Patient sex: M
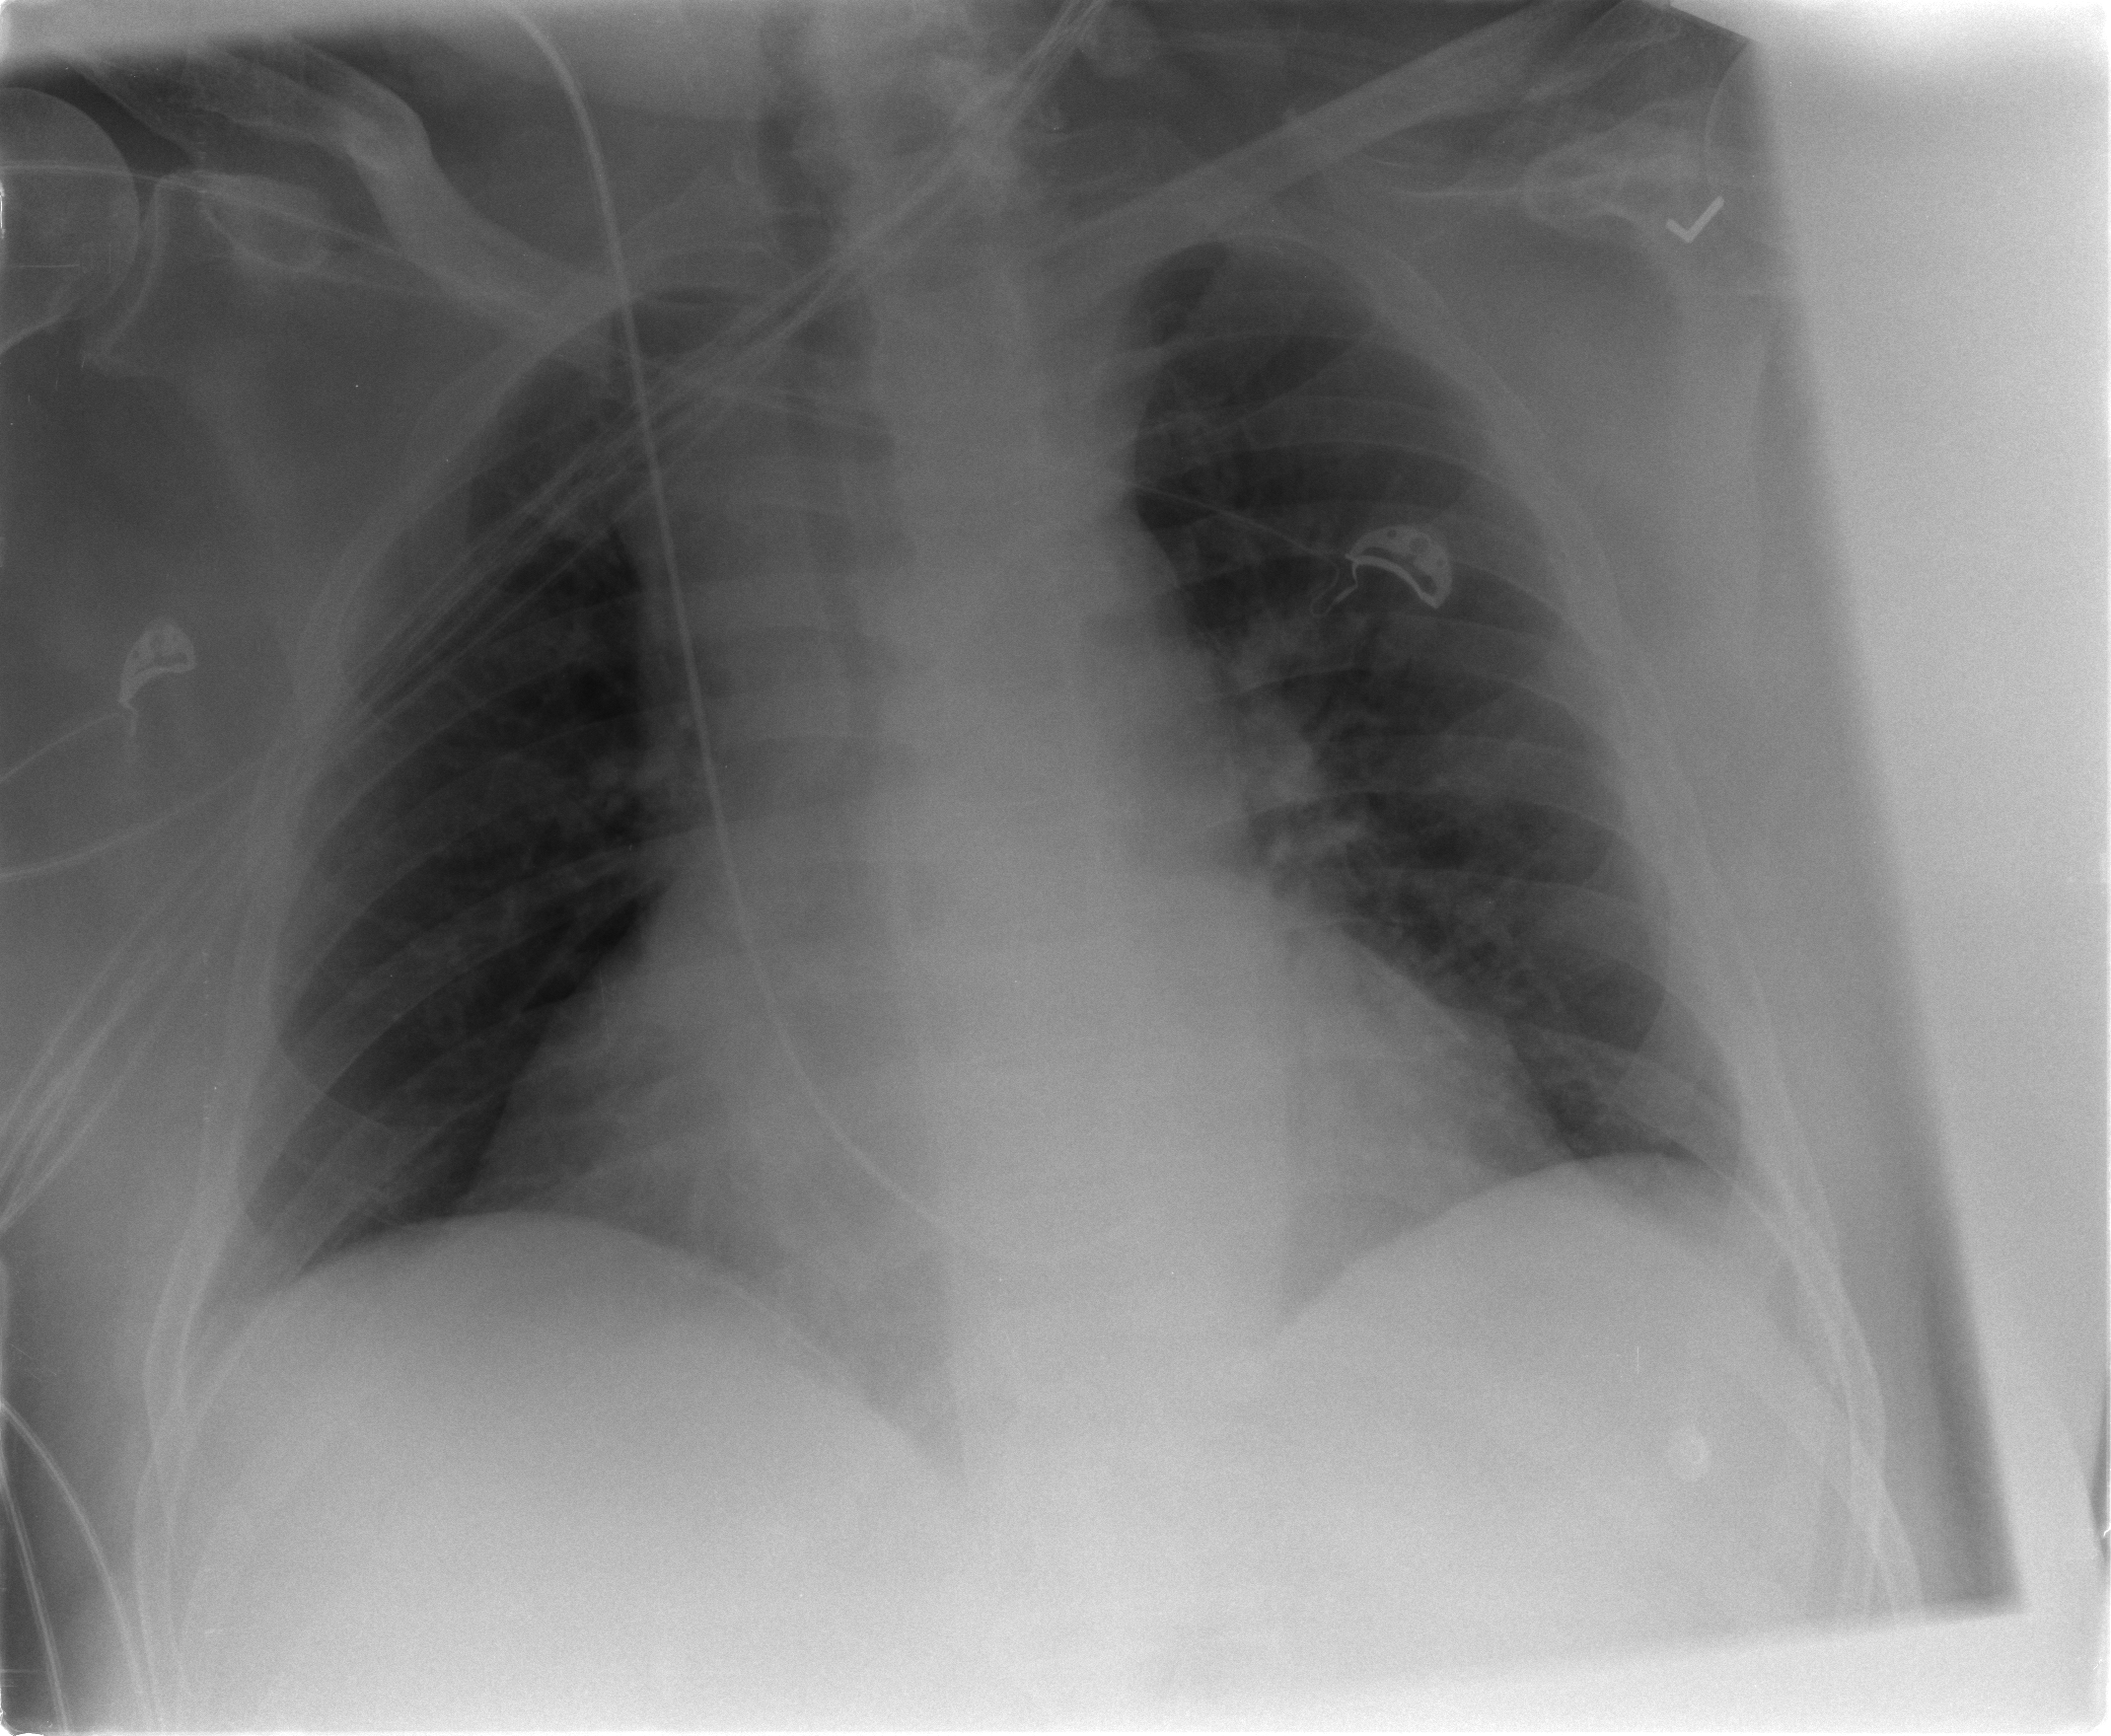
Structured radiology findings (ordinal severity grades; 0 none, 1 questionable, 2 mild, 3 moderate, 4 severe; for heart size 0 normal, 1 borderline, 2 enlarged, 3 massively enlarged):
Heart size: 3
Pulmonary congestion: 1
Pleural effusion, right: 0
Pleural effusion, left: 0
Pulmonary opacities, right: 0
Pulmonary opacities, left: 0
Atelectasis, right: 0
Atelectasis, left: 2